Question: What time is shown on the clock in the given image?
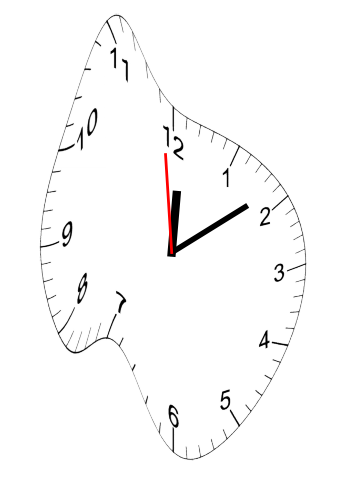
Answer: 12:08:59